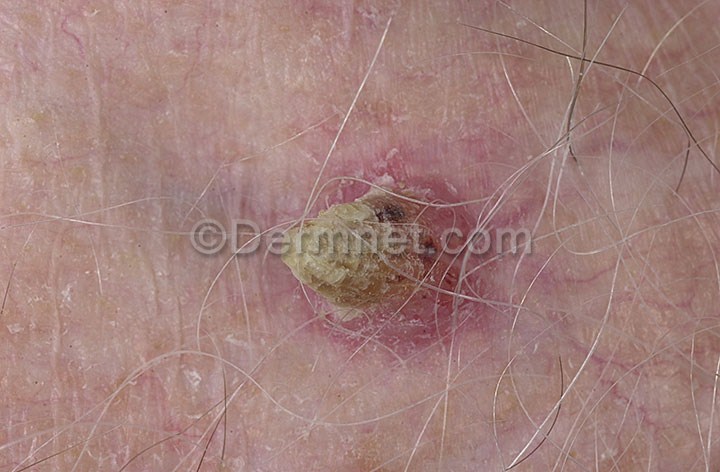
Disease: Actinic Keratosis Basal Cell Carcinoma and other Malignant Lesions